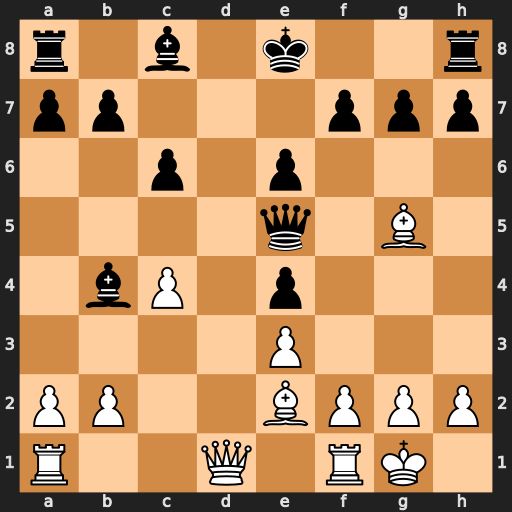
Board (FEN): r1b1k2r/pp3ppp/2p1p3/4q1B1/1bP1p3/4P3/PP2BPPP/R2Q1RK1
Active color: w
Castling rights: kq
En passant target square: -
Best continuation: Qd8#